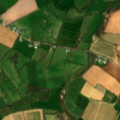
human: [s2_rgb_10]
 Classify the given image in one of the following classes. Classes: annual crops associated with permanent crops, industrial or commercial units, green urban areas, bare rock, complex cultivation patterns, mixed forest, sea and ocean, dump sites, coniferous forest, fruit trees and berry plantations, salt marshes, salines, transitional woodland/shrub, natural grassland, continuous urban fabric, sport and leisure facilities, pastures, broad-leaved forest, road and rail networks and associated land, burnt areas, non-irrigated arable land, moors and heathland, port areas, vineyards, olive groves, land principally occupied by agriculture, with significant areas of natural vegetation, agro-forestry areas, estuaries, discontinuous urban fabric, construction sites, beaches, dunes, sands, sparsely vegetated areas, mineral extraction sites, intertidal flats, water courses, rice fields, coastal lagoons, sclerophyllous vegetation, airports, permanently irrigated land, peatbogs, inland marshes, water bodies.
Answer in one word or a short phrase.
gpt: non-irrigated arable land, pastures